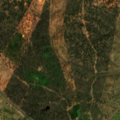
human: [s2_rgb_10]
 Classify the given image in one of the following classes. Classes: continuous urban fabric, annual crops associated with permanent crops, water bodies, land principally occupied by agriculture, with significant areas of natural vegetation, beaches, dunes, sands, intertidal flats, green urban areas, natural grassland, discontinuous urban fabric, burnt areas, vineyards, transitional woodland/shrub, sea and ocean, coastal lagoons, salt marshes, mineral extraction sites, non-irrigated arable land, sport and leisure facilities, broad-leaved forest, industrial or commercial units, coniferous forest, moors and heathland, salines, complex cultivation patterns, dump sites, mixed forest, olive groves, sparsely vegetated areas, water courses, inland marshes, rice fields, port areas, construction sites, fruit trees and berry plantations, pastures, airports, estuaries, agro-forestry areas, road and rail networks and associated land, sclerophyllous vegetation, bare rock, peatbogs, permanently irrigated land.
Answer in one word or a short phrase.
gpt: complex cultivation patterns, agro-forestry areas